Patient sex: M
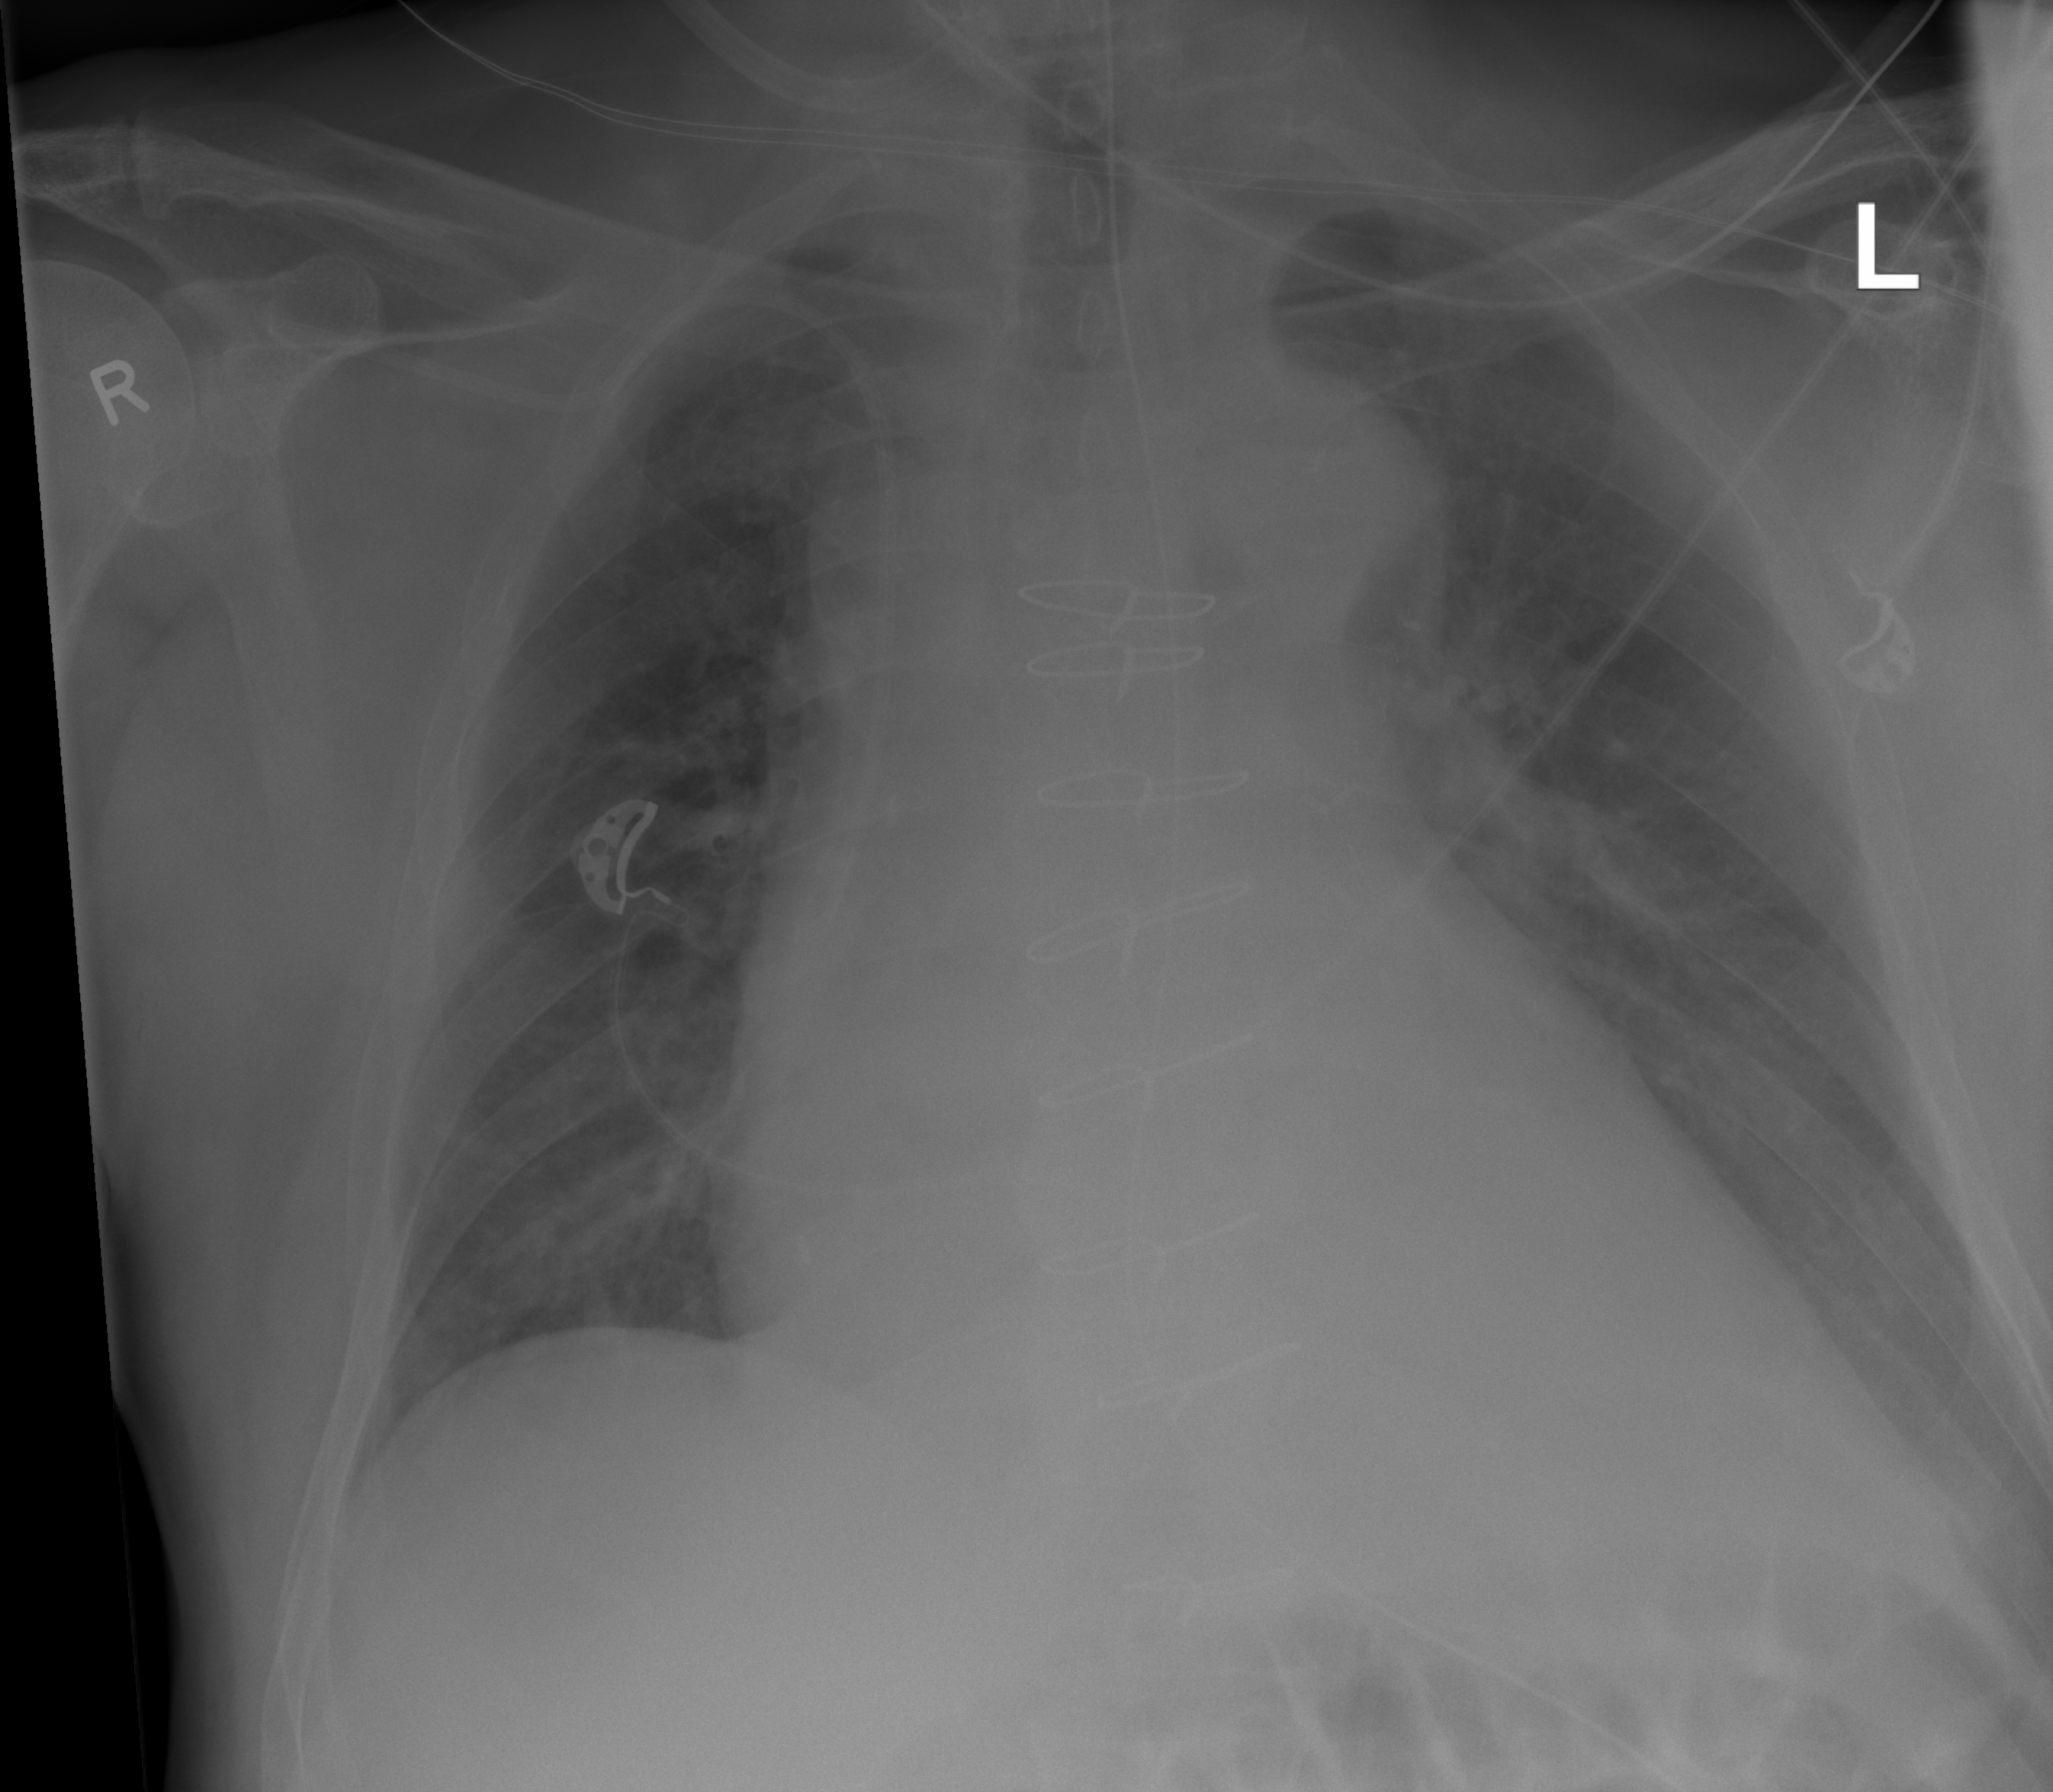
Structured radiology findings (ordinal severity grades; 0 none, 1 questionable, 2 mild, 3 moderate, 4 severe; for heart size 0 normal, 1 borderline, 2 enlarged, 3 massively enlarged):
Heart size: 2
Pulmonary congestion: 1
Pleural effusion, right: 0
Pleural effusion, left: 2
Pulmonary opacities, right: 0
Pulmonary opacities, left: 0
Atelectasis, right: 0
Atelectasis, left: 0